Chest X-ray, PA view. Patient: 63 years old, sex F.
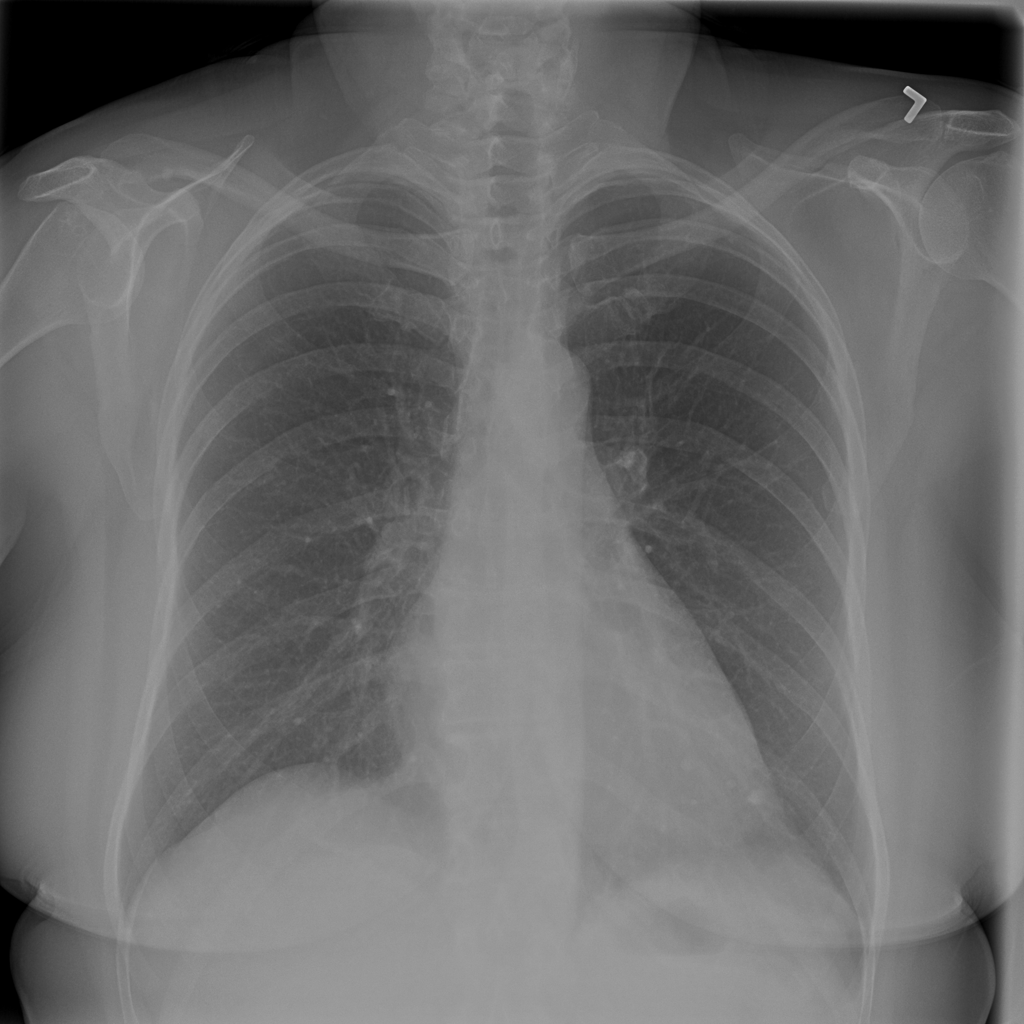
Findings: No Finding